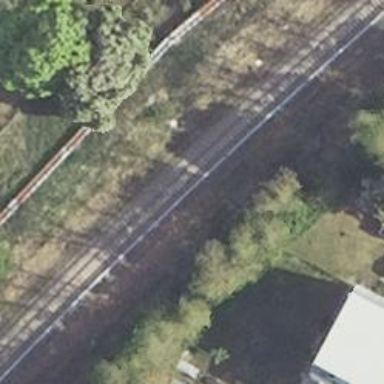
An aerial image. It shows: Light rail electrified railway.